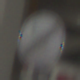
Verkehrszeichen: EndeSaemtlicherBegrenzungen
Umgebung: Roofed, Urban
Tageszeit: Midday
Wetter: Overcast
Licht: Artificial
Jahreszeit: NotSpecified
Kontrast: MediumContrast